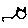
Label: cat